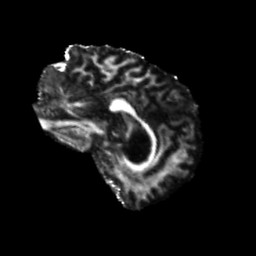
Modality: FA
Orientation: sagittal
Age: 74
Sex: female
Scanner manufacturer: siemens
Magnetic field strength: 3 T
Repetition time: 5.25 s
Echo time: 0.08 s